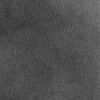
Label: dusty